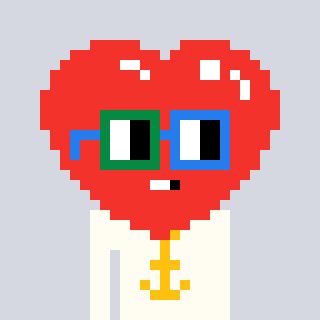
a pixel art character with square green and blue glasses, a heart-shaped head and a grayscale-colored body on a cool background